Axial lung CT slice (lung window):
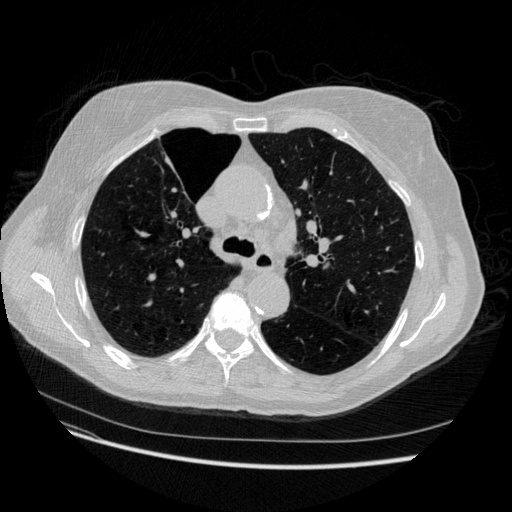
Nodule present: no